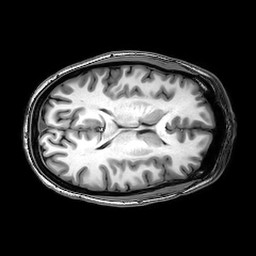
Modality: T1w
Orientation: axial
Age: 24
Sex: female
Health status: healthy
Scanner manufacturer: philips
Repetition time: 0.008396 s
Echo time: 0.00389 s